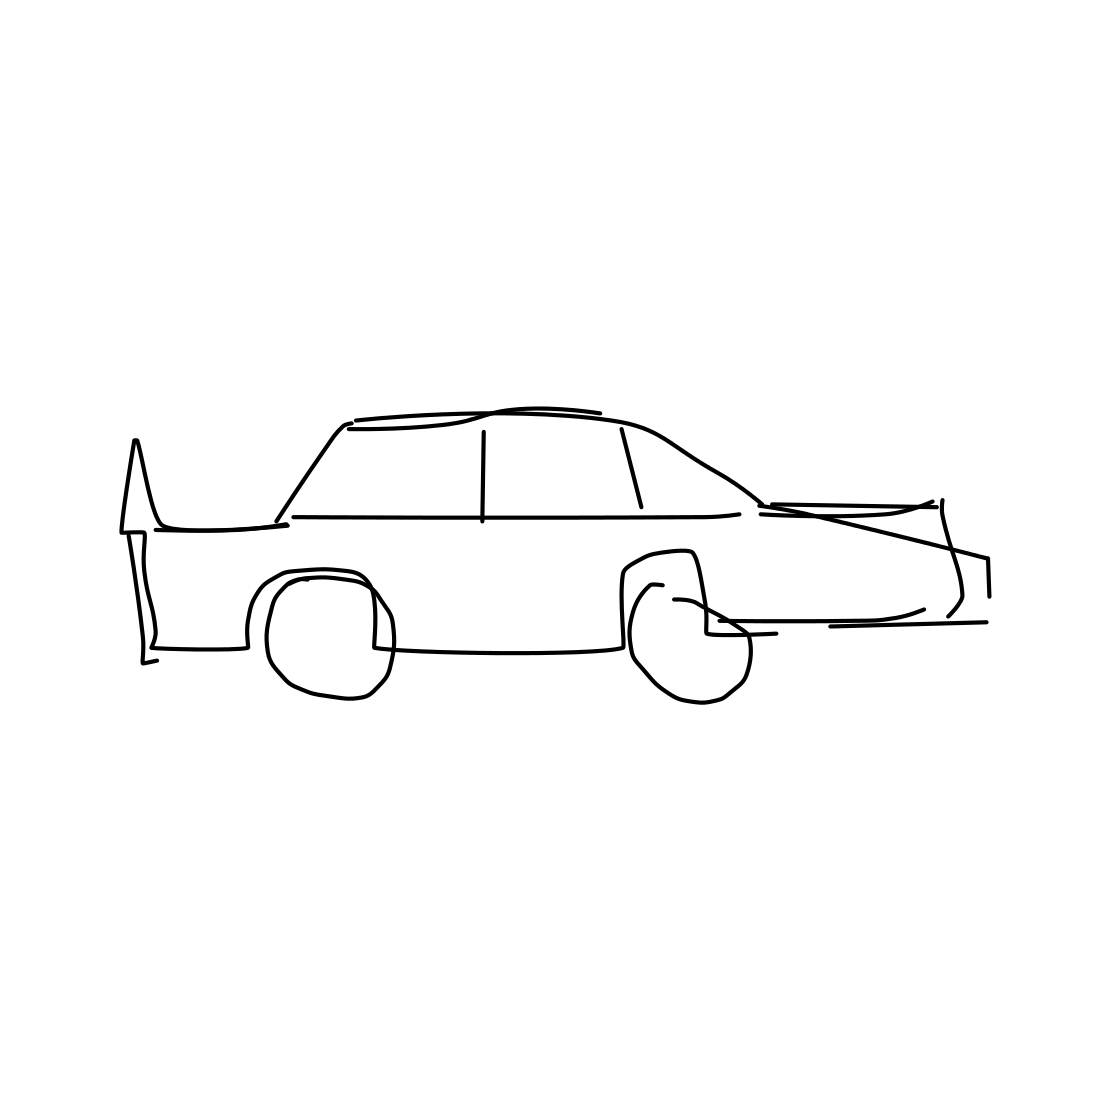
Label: race car